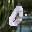
Label: 0